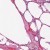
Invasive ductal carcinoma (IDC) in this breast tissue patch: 0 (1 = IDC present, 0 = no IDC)